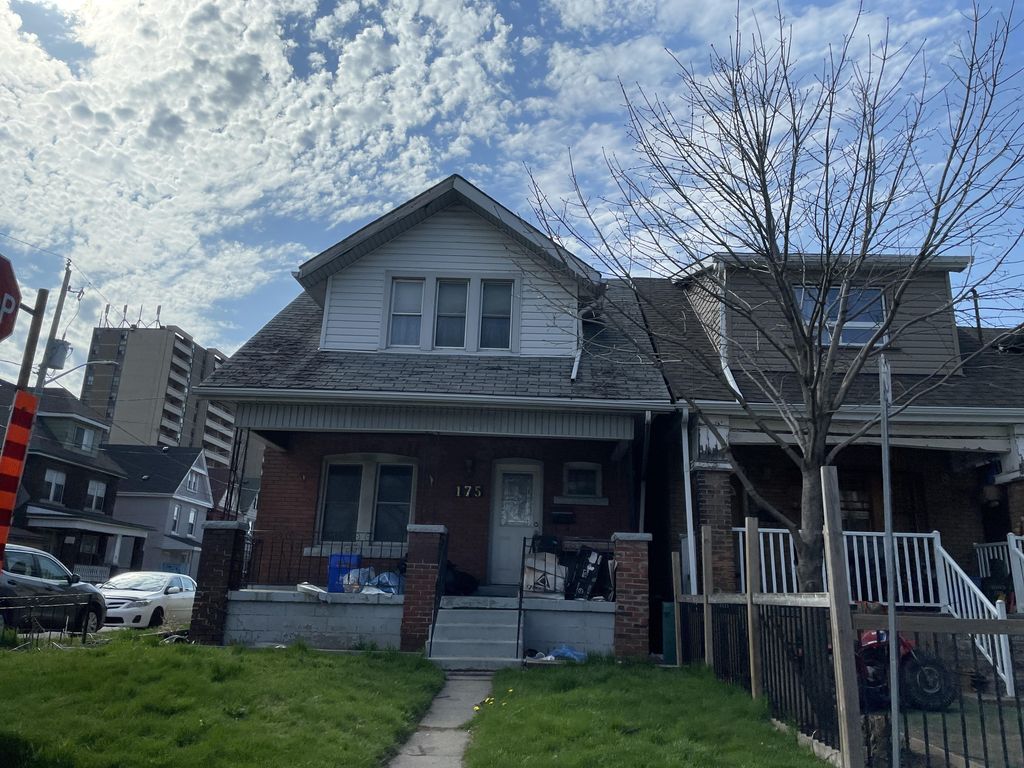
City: hamilton